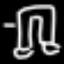
Label: pants